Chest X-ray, PA view. Patient: 77 years old, sex M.
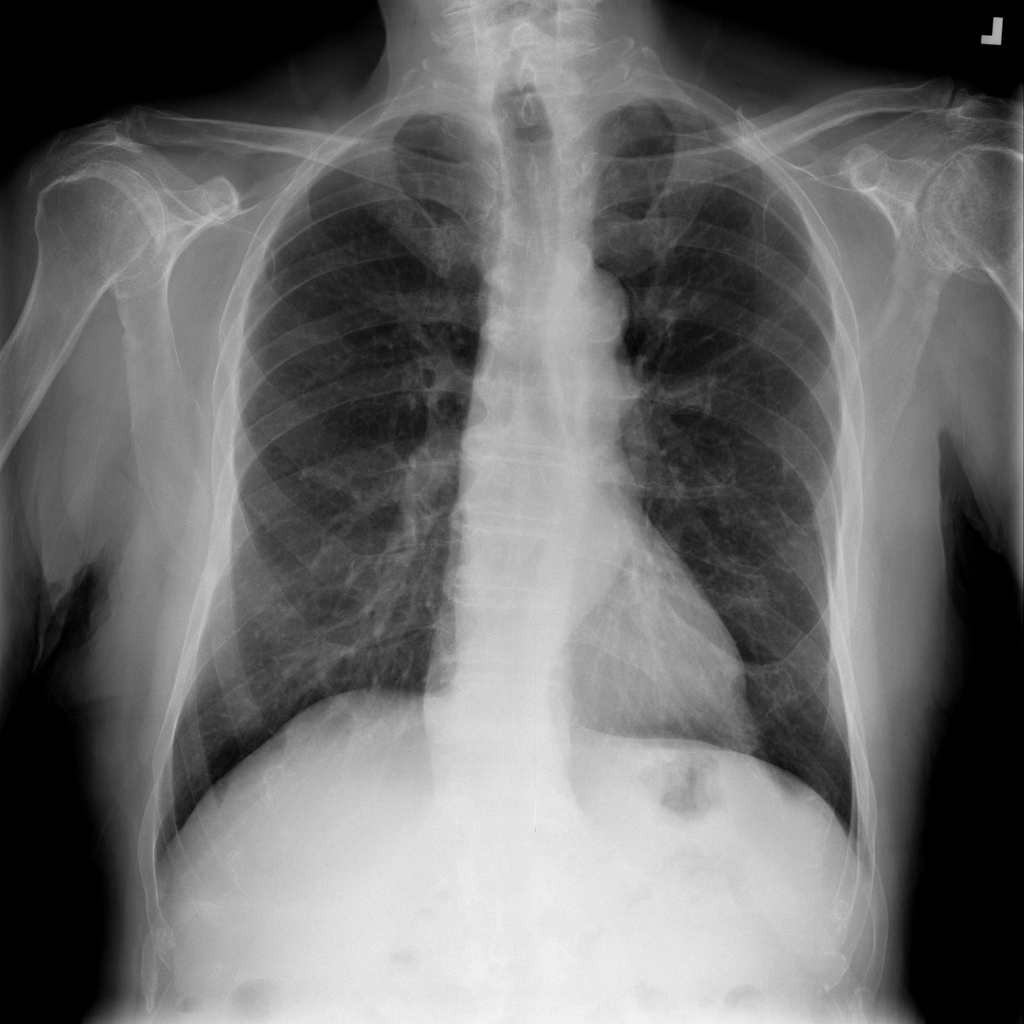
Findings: No Finding